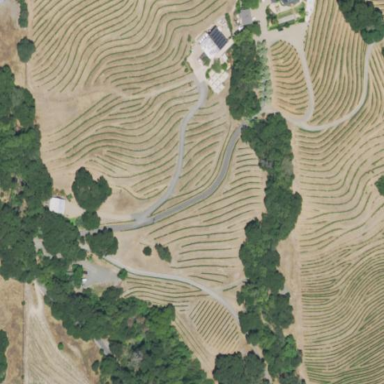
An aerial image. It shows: Vineyard with wine grapes as the main crop.